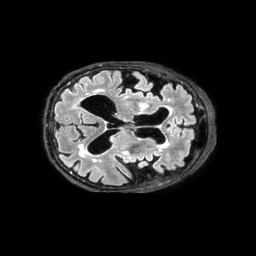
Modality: FLAIR
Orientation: axial
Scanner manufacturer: philips
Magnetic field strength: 3 T
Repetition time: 4.8 s
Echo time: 0.34 s